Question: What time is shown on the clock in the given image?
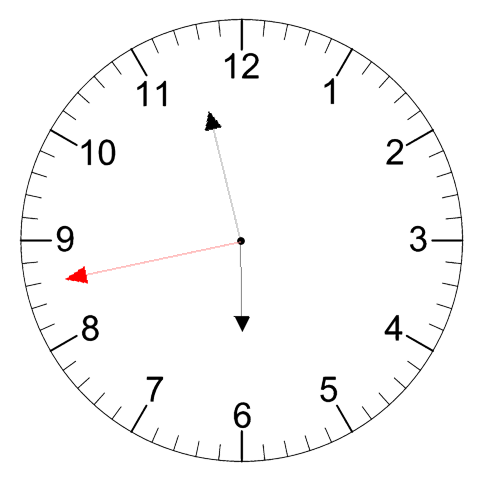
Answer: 05:57:43